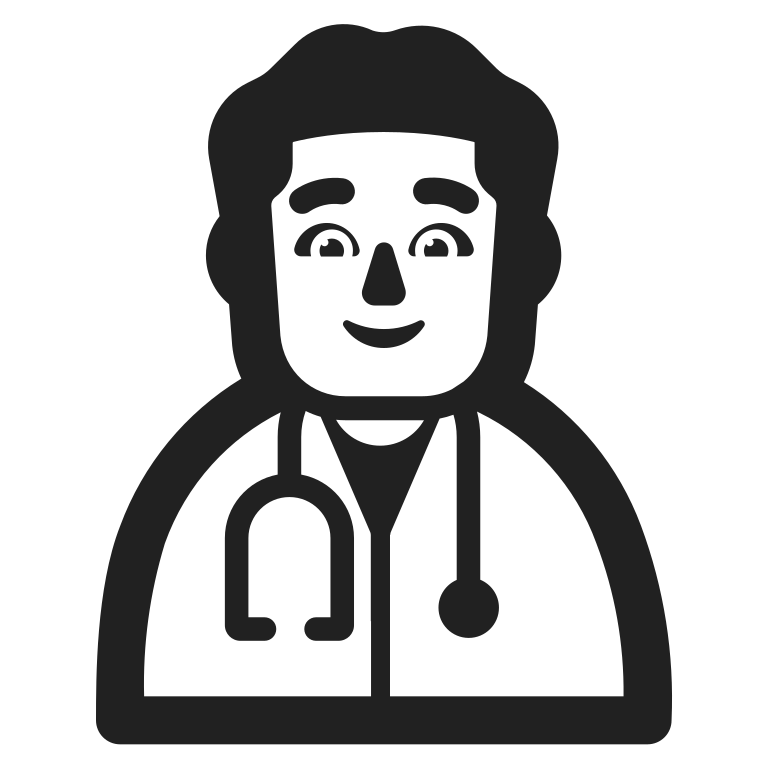
man health worker high contrast default